Field crop: maize
Growth stage: 2
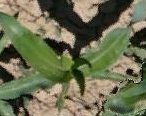
Species: maize